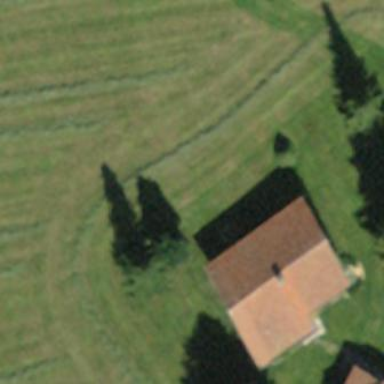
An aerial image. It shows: Simple house.